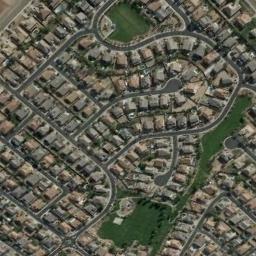
Label: residential